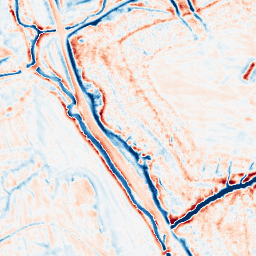
Category: edge_preserving
Decomposition family: bilateral
Decomposition parameters: d: 15
sigma_color: 100
sigma_space: 100
Upsampling method: regularized
Upsampling parameters: scale: 2
lambda_reg: 0.01
Upsampling scale: 2